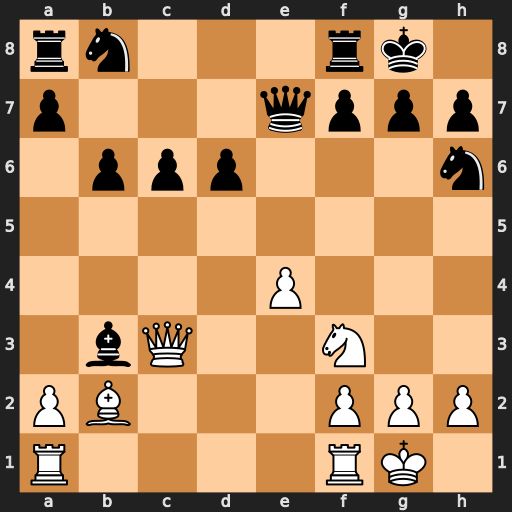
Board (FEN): rn3rk1/p3qppp/1ppp3n/8/4P3/1bQ2N2/PB3PPP/R4RK1
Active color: w
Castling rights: -
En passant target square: -
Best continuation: Qxg7#